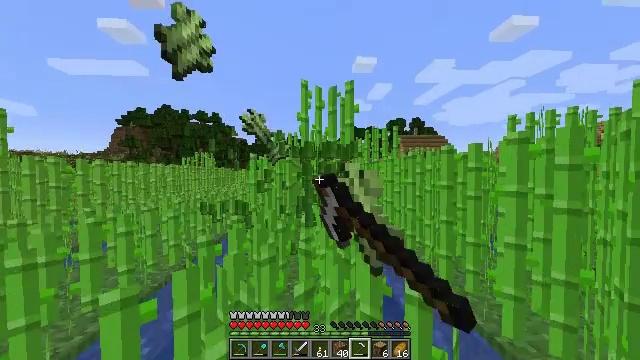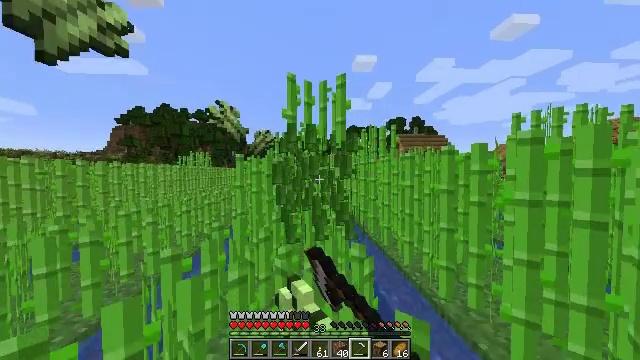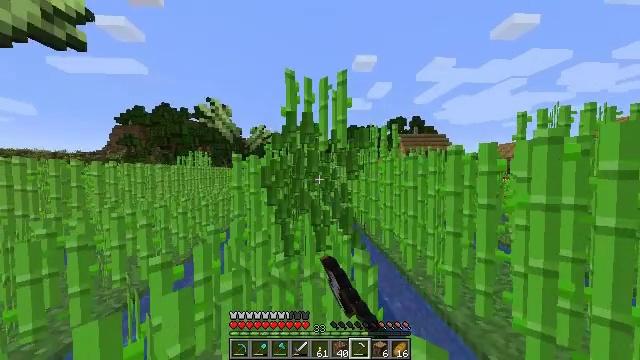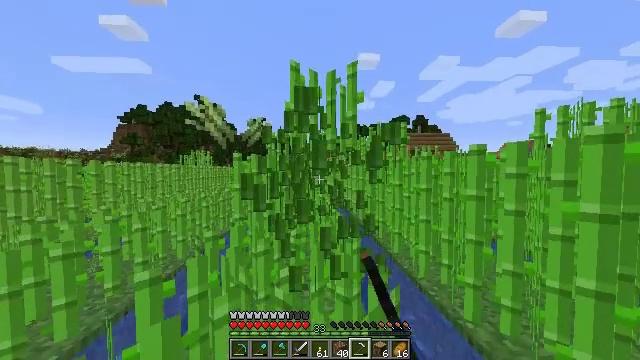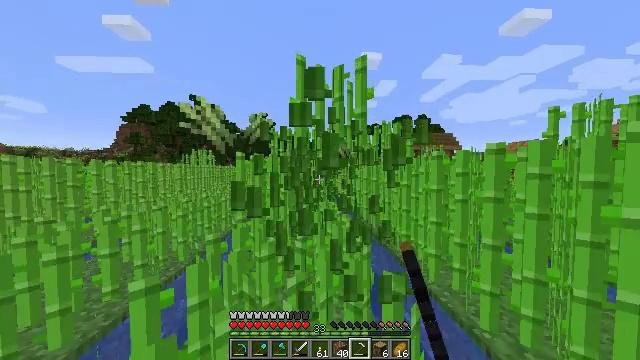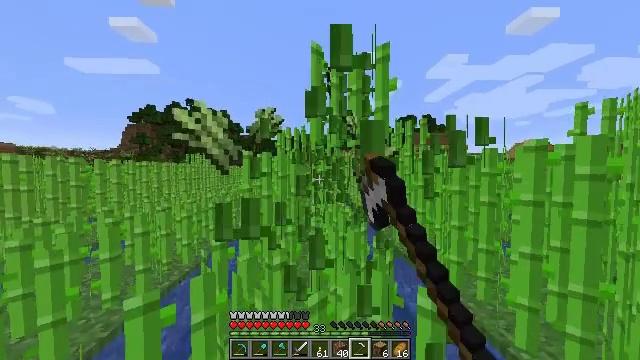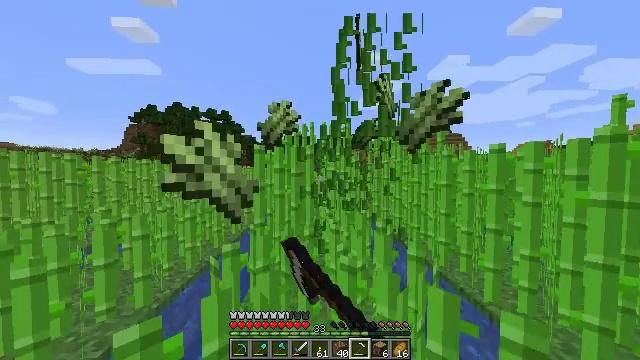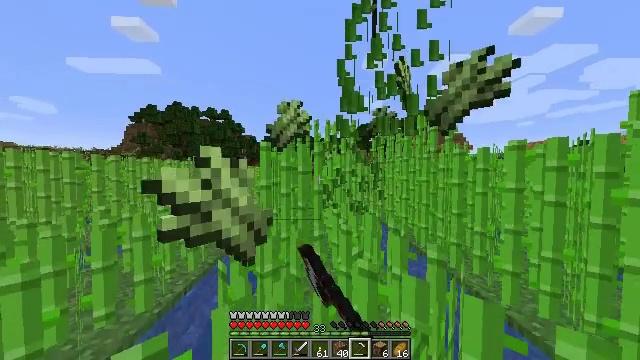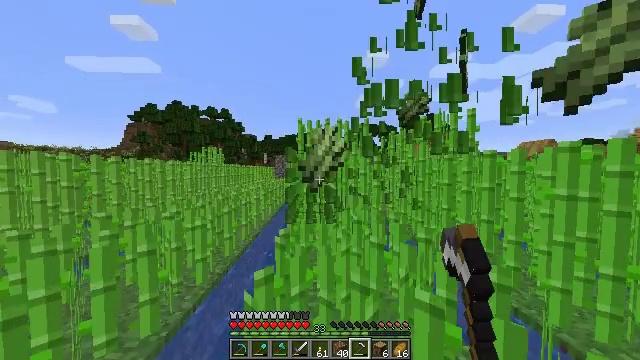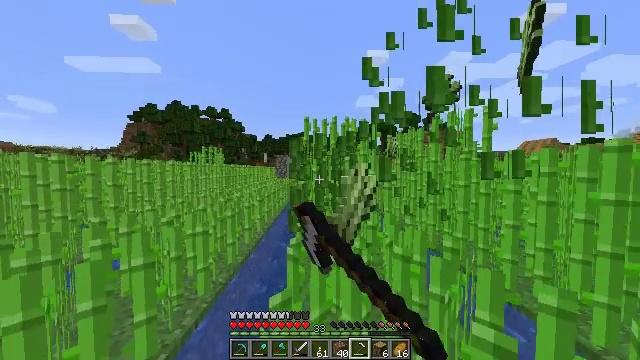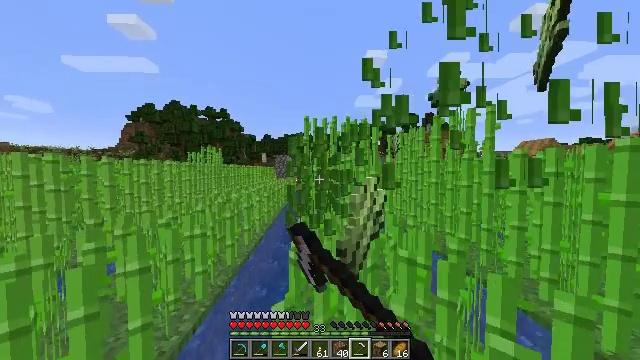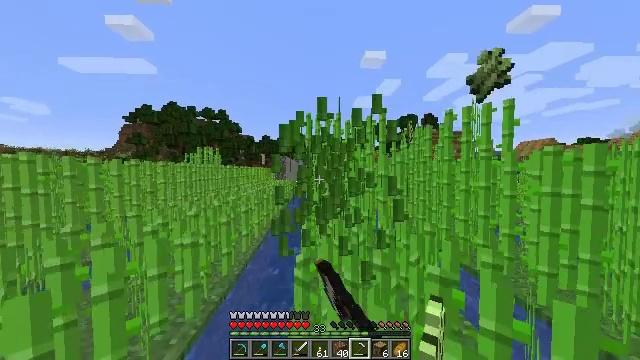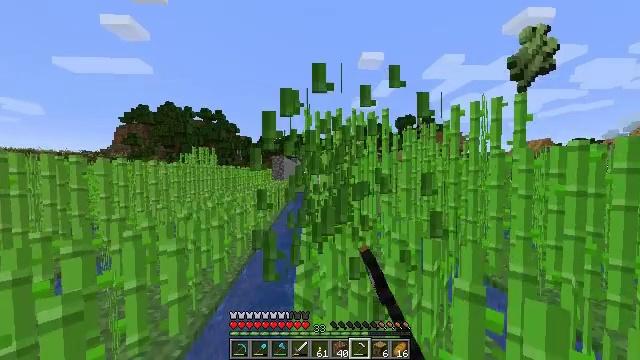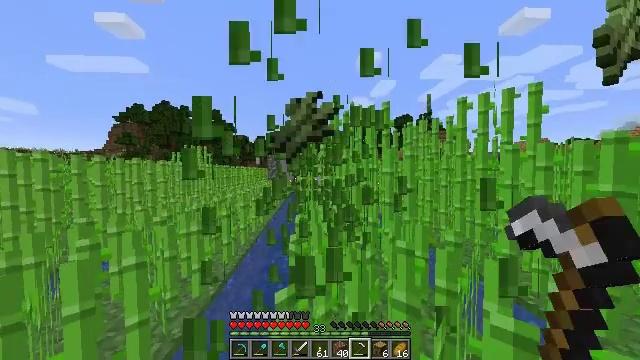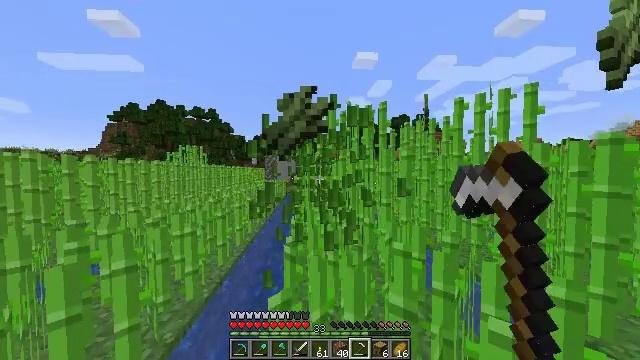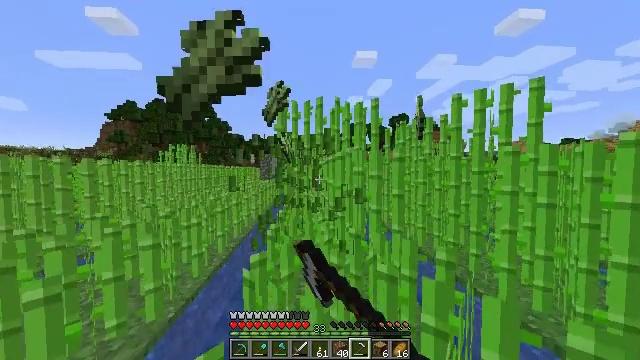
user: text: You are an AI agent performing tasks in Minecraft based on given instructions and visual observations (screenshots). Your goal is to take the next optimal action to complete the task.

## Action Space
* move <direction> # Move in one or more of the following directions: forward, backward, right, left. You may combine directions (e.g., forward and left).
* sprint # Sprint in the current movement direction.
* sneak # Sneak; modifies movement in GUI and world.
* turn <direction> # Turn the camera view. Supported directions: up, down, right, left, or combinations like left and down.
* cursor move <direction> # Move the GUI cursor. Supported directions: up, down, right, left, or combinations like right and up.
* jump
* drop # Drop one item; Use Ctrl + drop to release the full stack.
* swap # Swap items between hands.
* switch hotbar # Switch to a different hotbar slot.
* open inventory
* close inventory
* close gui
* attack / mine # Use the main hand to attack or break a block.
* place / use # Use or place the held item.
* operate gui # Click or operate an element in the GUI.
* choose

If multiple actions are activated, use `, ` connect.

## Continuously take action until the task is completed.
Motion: motion action
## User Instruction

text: Break the sugar cane.
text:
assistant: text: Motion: move forward, sprint, attack / mine
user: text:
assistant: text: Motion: move forward and move left, sprint, attack / mine
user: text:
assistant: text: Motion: move forward and move left, sprint, attack / mine
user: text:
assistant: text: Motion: move forward and move left, sprint, attack / mine
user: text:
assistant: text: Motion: move forward and move left, sprint, attack / mine
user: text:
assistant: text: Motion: move forward and move left, sprint, attack / mine
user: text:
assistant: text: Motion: move forward and move left, sprint, attack / mine
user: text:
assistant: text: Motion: move forward and move left, sprint, attack / mine
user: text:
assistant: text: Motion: move forward, sprint, attack / mine
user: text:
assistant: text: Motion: move forward, sprint, attack / mine
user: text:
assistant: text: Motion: move forward, sprint, attack / mine
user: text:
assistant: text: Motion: move forward, sprint, attack / mine
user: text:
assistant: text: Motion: move forward and move right, sprint, attack / mine
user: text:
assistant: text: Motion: move forward and move right, sprint, attack / mine
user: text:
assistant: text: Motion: move forward and move right, sprint, attack / mine
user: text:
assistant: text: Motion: move forward and move right, sprint, attack / mine
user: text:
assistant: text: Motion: move forward, sprint, attack / mine
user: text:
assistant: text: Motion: move forward, sprint, attack / mine
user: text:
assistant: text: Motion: move forward, sprint, attack / mine
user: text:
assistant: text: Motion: move forward, sprint, attack / mine
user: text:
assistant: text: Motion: move forward and move left, sprint, attack / mine
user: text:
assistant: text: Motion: move forward and move left, sprint, attack / mine
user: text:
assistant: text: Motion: move forward and move left, sprint, attack / mine
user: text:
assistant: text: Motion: move forward and move left, sprint, attack / mine
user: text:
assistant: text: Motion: move forward and move left, sprint, attack / mine
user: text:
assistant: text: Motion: move forward, sprint, attack / mine
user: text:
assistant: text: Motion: move forward, sprint, attack / mine
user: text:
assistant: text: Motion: move forward and move right, sprint, attack / mine
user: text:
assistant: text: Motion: move forward and move right, sprint, attack / mine
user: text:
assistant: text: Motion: move forward and move right, sprint, attack / mine